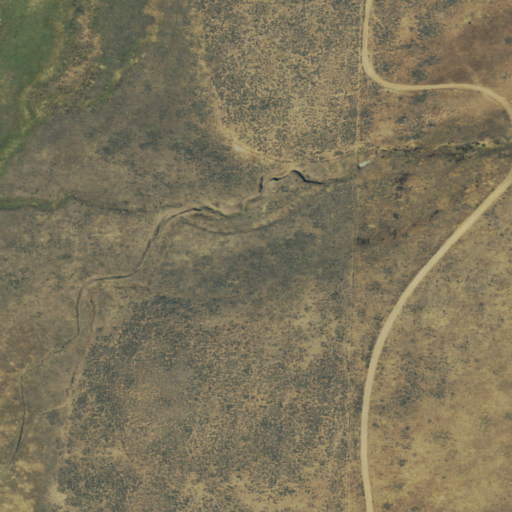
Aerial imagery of valley in Colorado named Hicks Gulch containing shrub, deciduous forest, herbaceous wetlands, and grassland